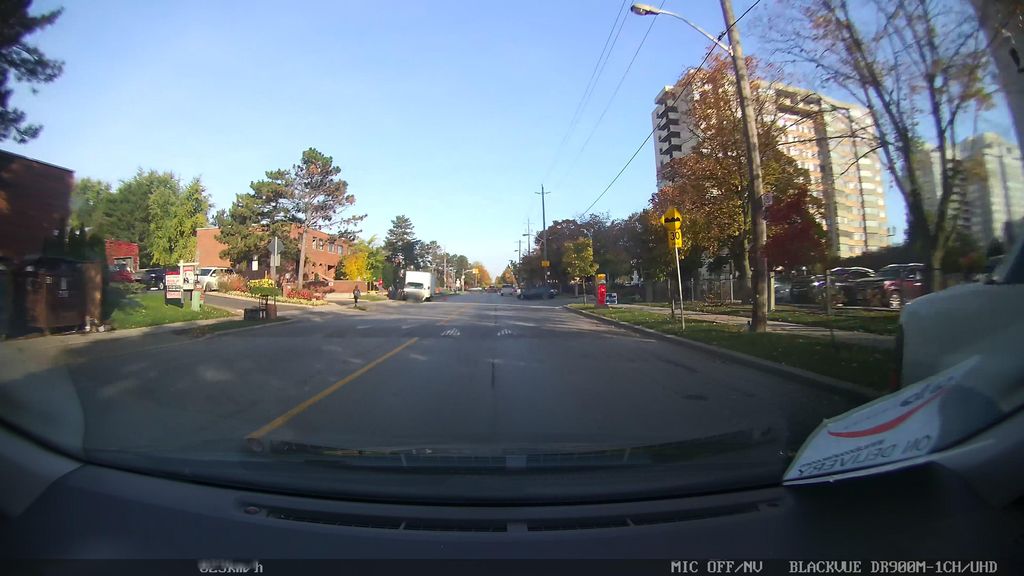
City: toronto